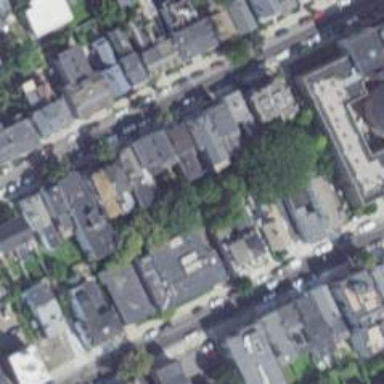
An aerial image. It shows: Urban residential area.